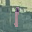
Label: 1